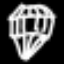
Label: diamond